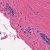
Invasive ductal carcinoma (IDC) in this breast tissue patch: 0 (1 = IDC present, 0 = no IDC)